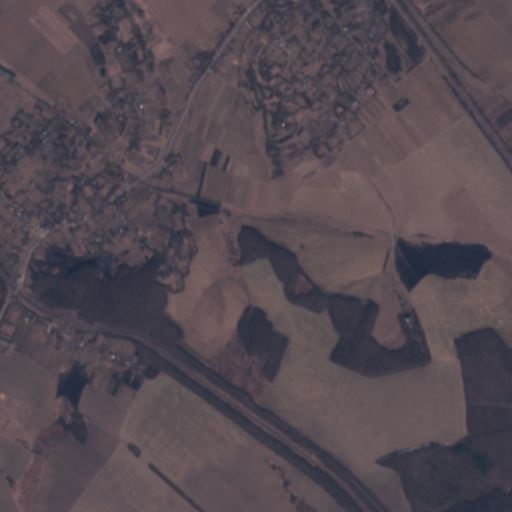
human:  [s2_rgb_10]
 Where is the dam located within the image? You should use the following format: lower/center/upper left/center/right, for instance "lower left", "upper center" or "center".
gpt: The dam is located in the upper left of the image.
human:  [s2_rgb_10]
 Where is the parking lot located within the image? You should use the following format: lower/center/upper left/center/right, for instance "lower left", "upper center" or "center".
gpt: The parking lot is located in the center left of the image.
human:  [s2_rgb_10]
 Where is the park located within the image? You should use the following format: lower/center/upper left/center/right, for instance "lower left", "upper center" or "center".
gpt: There is no park in the image.